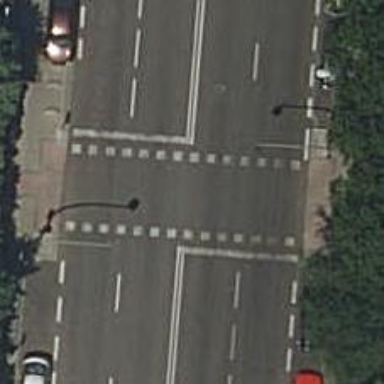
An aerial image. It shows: Zebra crossing with traffic signals.